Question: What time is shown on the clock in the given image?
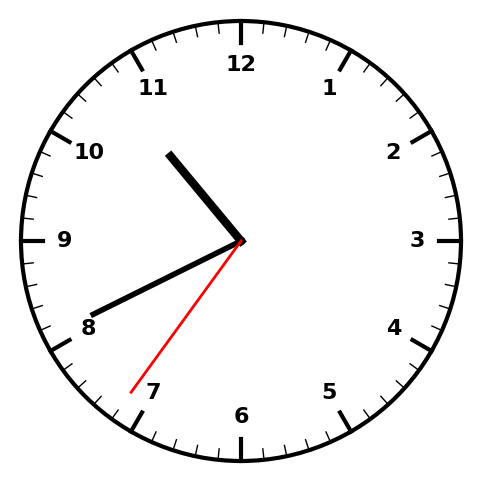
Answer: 10:40:36